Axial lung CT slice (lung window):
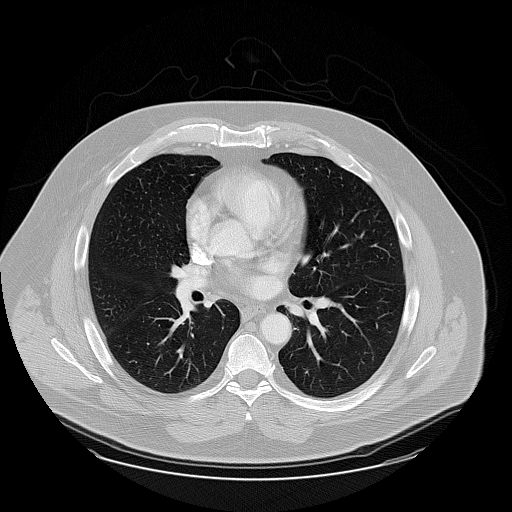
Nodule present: no